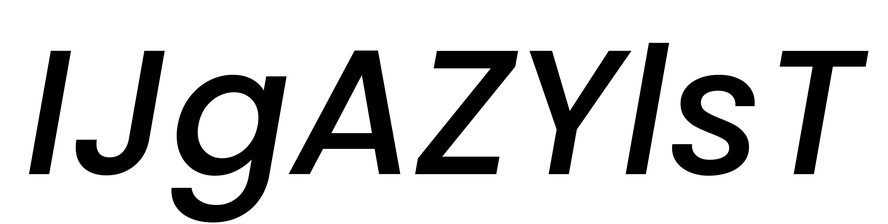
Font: Poppins-MediumItalic